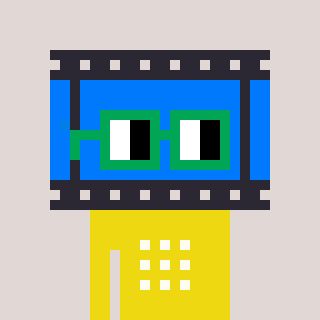
a pixel art character with square green glasses, a film strip-shaped head and a yellow-colored body on a warm background